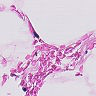
Metastatic tissue present: no